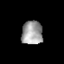
Tissue: lung
Cell type: Epithelial cells
Senescence score: 0.2325
Nuclear area (px): 495
Mean DAPI intensity: 158.044